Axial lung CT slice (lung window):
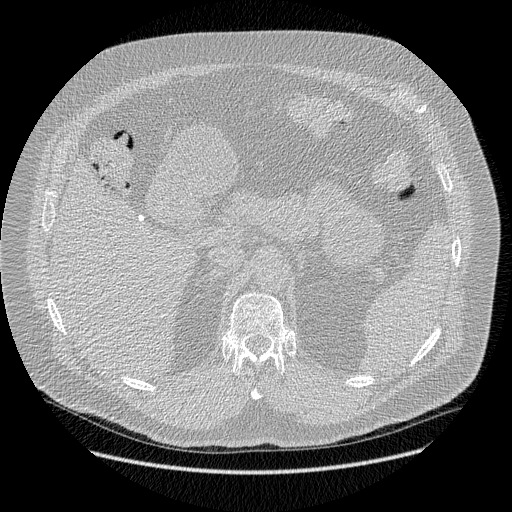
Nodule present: no